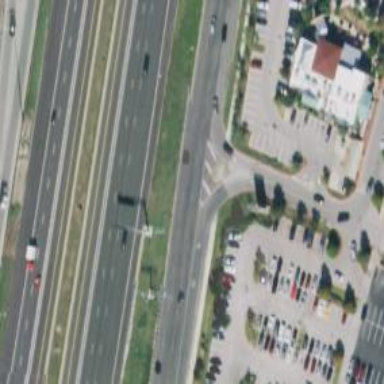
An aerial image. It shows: Secondary road with asphalt surface and frontage road.